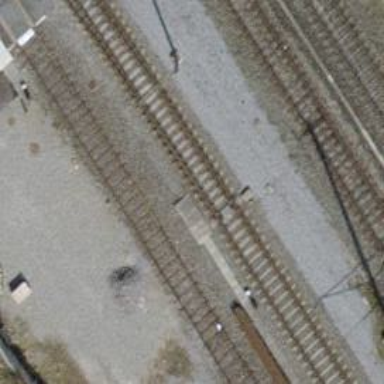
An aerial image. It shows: Railway switch.